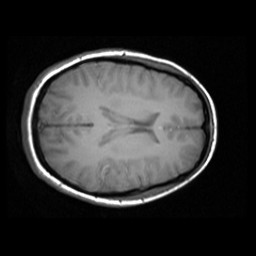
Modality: T1w
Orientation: axial